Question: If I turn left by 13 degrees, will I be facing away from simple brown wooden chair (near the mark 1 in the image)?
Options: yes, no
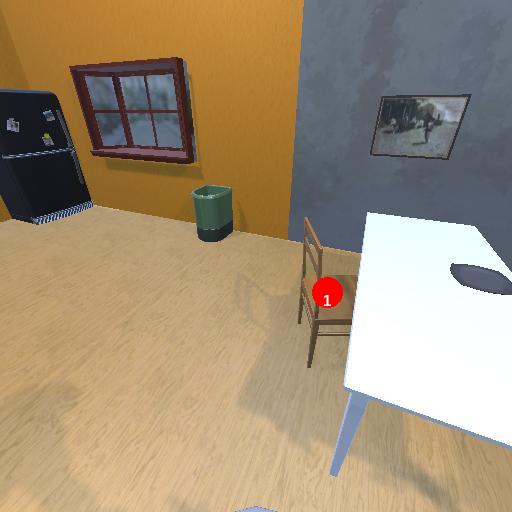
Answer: yes